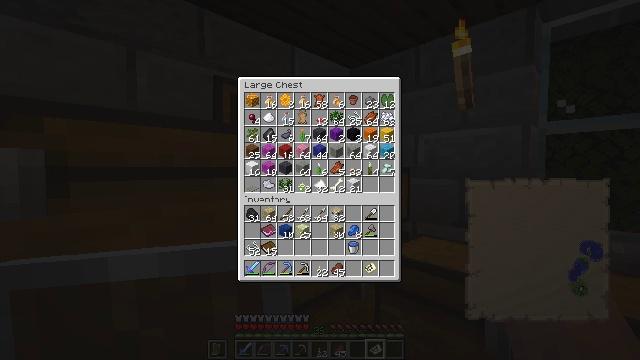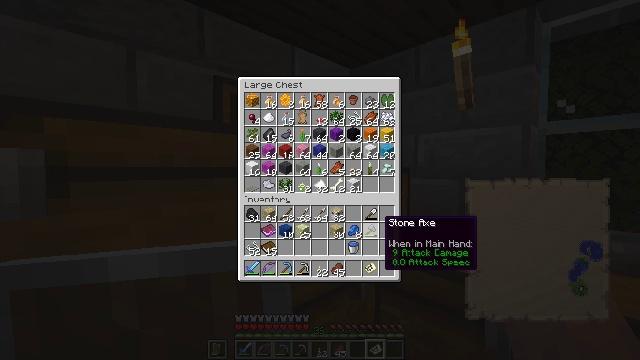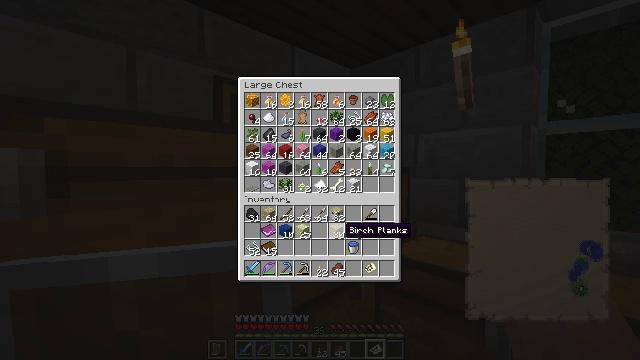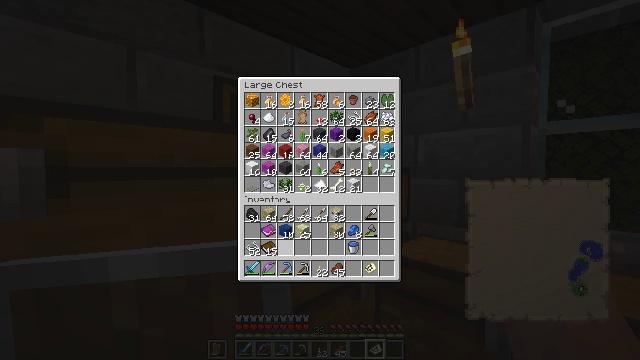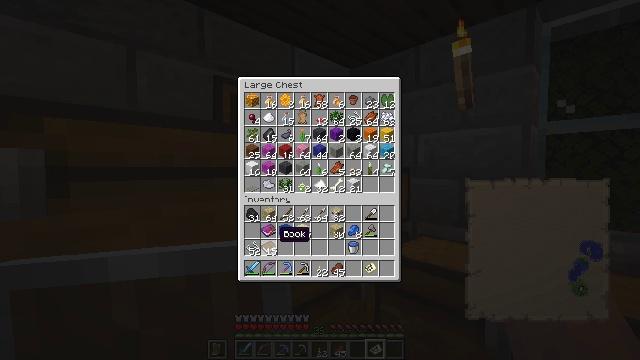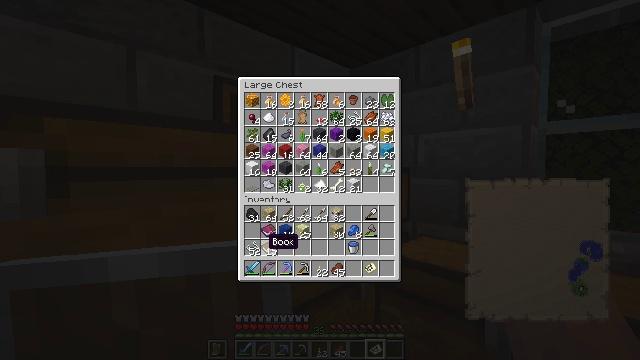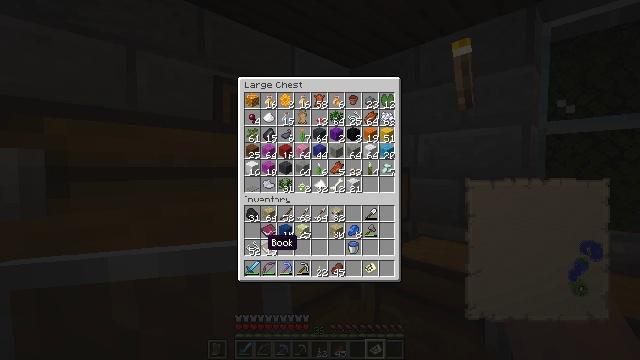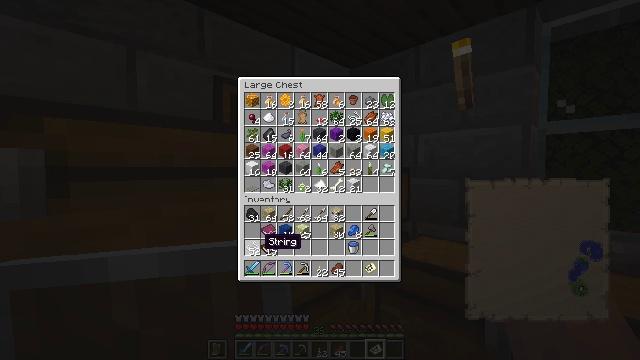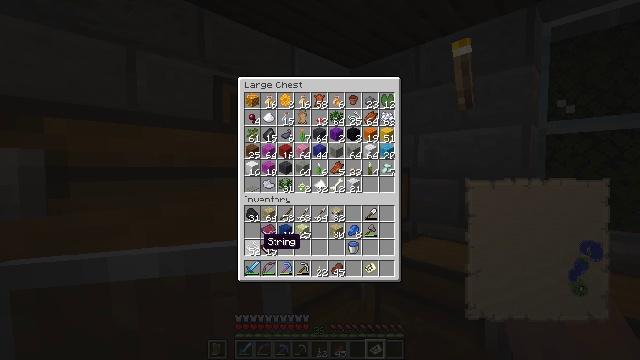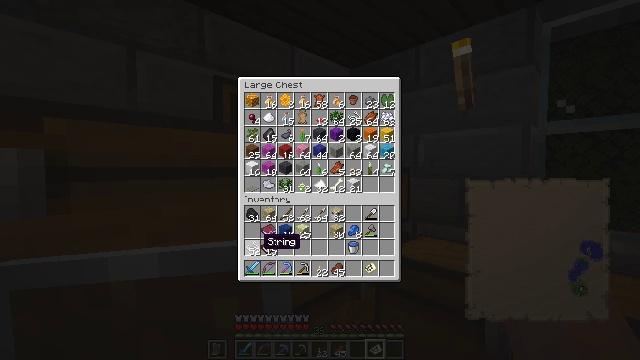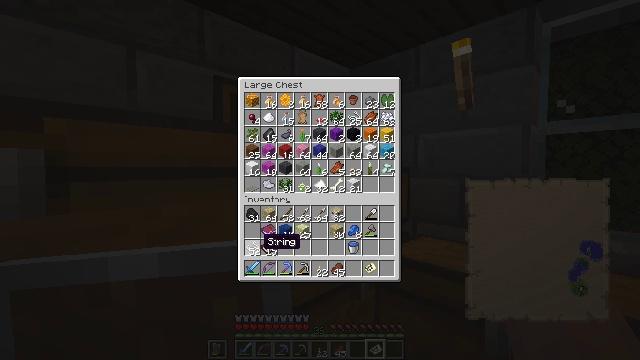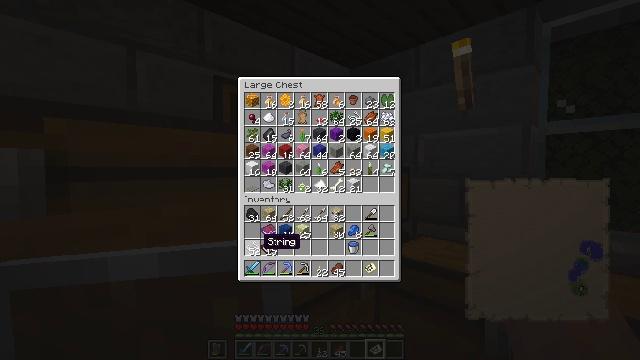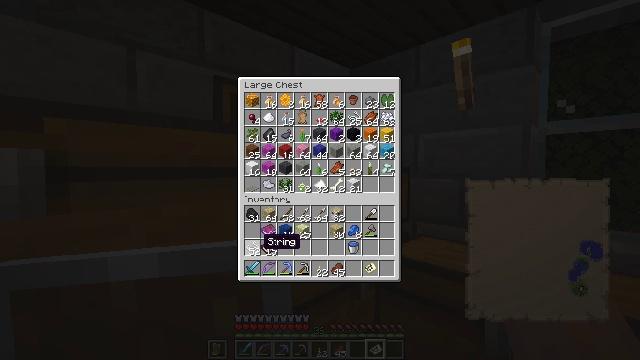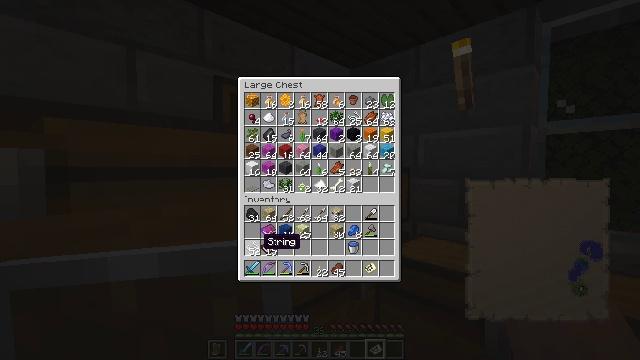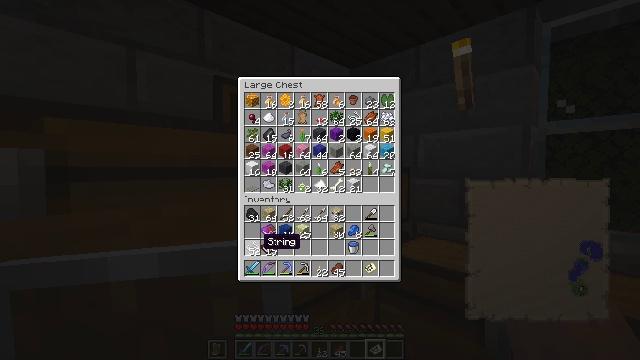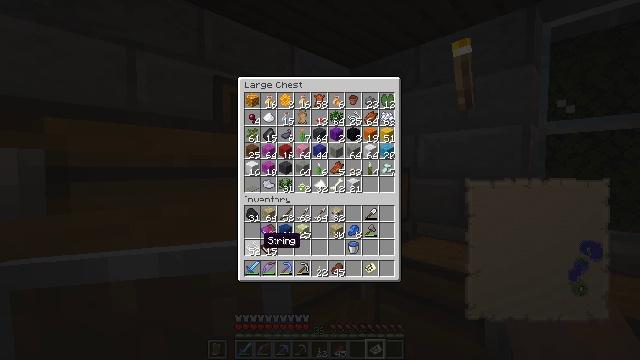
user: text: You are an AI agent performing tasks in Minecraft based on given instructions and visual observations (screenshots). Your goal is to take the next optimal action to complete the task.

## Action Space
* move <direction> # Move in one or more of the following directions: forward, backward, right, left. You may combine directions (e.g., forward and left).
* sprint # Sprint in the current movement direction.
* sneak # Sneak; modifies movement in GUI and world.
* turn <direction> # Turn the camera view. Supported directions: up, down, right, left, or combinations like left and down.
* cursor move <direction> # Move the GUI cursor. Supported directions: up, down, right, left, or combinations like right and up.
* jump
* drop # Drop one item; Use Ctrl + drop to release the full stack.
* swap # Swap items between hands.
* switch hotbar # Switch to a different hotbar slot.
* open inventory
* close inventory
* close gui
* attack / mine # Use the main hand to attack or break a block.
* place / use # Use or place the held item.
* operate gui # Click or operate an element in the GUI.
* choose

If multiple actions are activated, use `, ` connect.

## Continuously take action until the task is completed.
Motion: motion action
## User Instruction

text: Make a cauldron using iron and a crafting table.
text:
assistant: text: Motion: cursor move left
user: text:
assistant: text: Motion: cursor move left and down
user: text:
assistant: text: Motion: cursor move left
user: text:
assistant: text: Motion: cursor move left
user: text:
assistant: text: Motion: cursor move left and down
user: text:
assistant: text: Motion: no_op
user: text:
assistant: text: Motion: no_op
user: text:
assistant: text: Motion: no_op
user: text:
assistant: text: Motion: no_op
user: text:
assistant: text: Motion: no_op
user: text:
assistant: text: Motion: no_op
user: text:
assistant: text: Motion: no_op
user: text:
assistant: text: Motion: no_op
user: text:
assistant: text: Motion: no_op
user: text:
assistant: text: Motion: no_op
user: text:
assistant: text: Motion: no_op
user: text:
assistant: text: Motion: no_op
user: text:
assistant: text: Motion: no_op
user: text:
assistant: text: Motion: no_op
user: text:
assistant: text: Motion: cursor move right
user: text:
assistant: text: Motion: no_op
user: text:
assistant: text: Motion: sneak
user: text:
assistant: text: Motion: sneak, operate gui
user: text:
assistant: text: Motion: sneak, operate gui
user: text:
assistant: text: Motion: sneak
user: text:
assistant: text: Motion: cursor move right
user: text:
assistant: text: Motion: cursor move right and up
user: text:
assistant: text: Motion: cursor move right and up
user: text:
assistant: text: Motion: cursor move right
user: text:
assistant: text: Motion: cursor move right and down